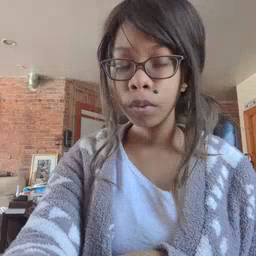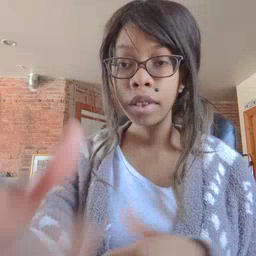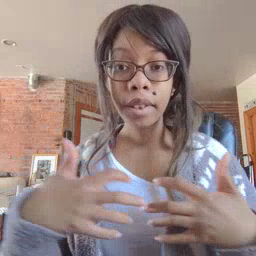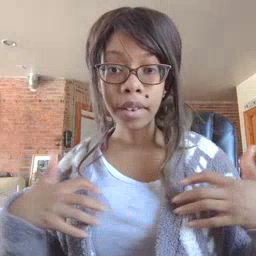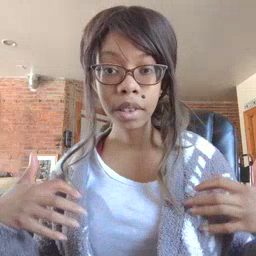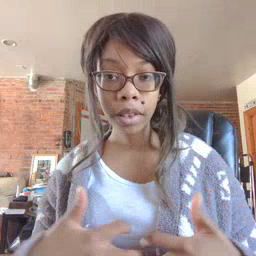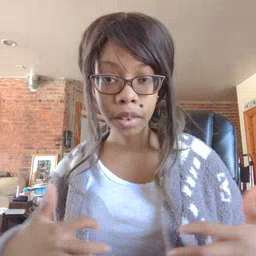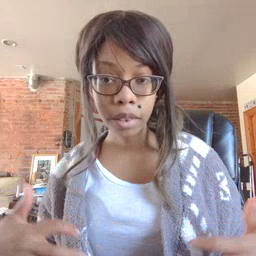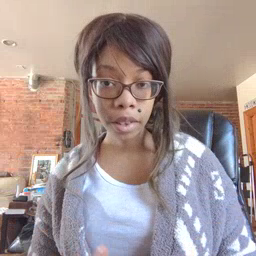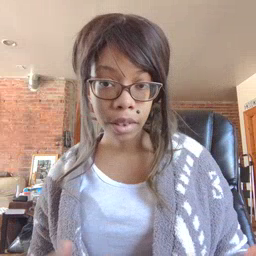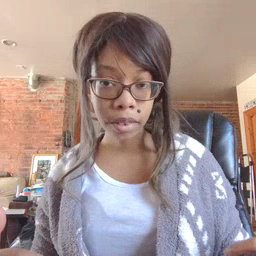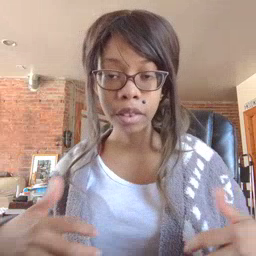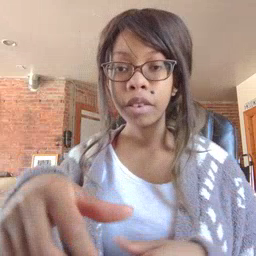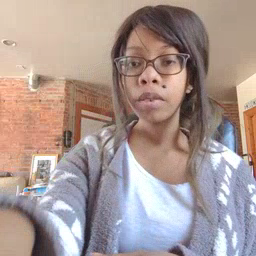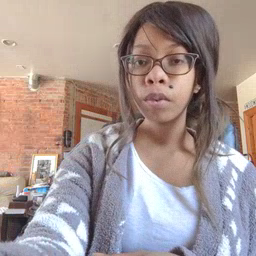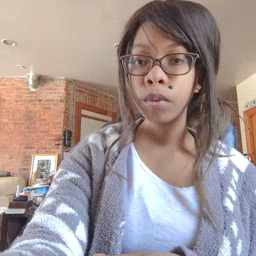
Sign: zebra